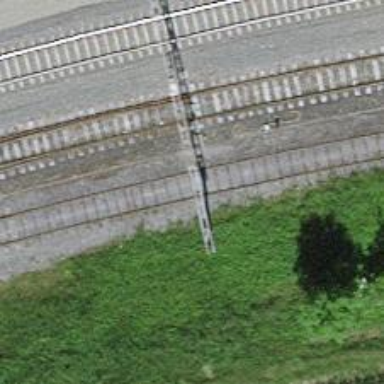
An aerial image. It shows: Single-track electrified railway yard with contact line electrification.